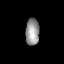
Tissue: lung
Cell type: Epithelial cells
Senescence score: 0.1937
Nuclear area (px): 371
Mean DAPI intensity: 145.377